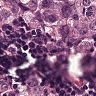
Metastatic tissue present: yes